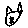
Label: cat